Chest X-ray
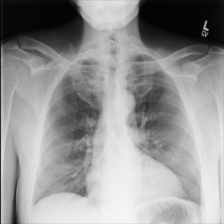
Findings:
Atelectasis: negative
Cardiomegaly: positive
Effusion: negative
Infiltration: negative
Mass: negative
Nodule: negative
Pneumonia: negative
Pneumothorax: negative
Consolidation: negative
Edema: negative
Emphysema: negative
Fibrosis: negative
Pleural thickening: negative
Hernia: negative